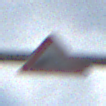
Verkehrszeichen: Ufer
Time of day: SunriseSunset
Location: Outdoor (Nature)
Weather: PartlyCloudy
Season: NotSpecified
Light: Natural